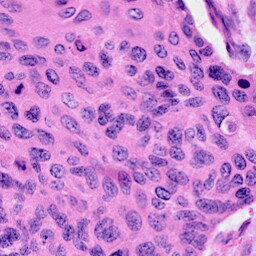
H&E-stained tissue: Cervix